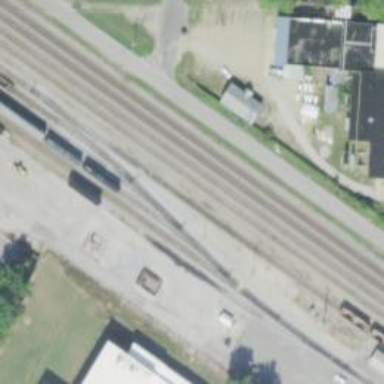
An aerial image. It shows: Railway siding for service.